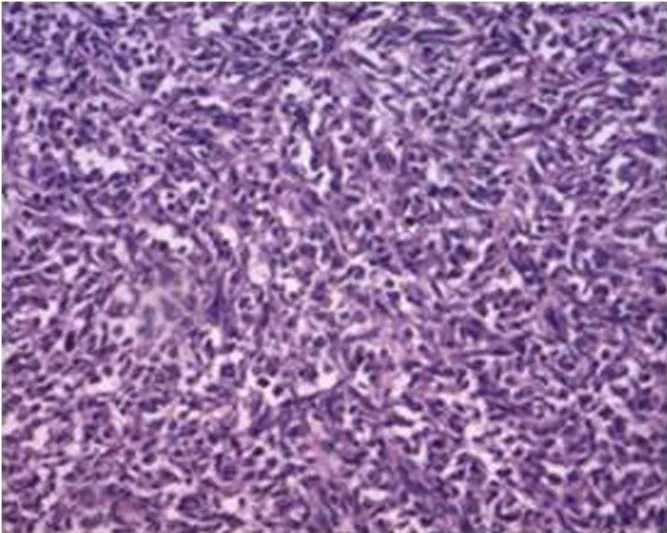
Histopathology of gastric cancer by biopsy showing undifferentiated carcinoma (hematoxylin and eosinstain; magnification, x400).
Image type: pathology (h&e)